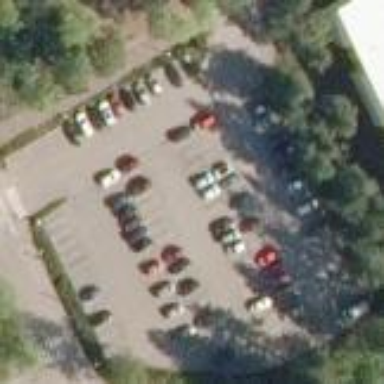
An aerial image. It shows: Parking area with asphalt surface.